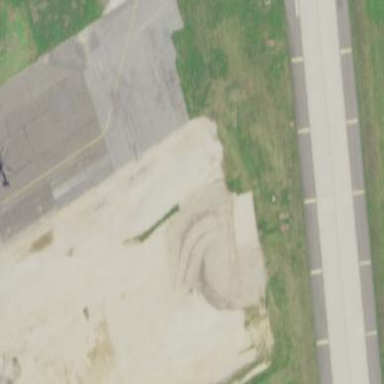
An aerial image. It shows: Apron paved with asphalt at the airport.